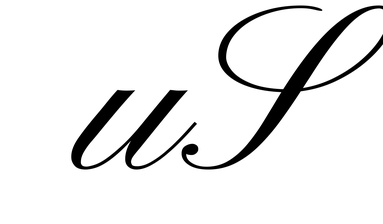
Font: PinyonScript-Regular